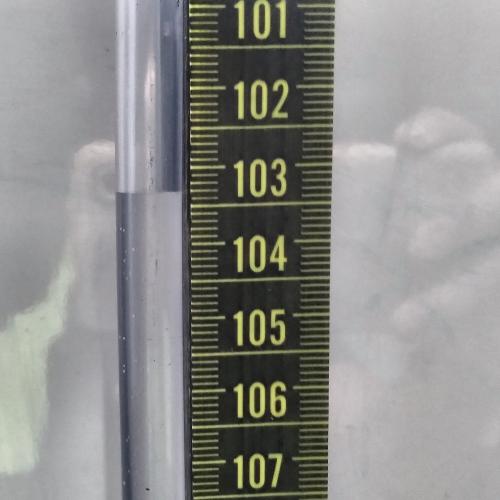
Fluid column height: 103.3 cm